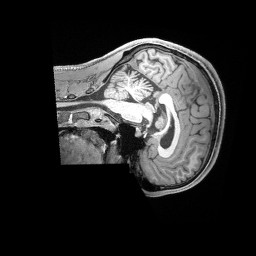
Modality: T1w
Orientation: sagittal
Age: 23
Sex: female
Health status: healthy
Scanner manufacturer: siemens
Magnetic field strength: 3 T
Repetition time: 2.4 s
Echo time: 0.00228 s